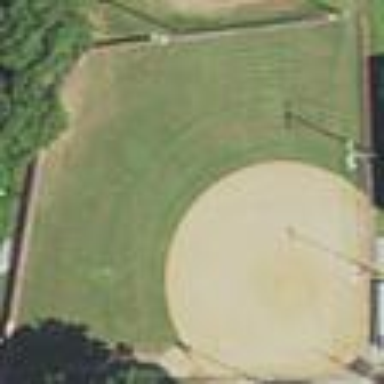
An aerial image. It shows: Baseball pitch for leisure land activities.